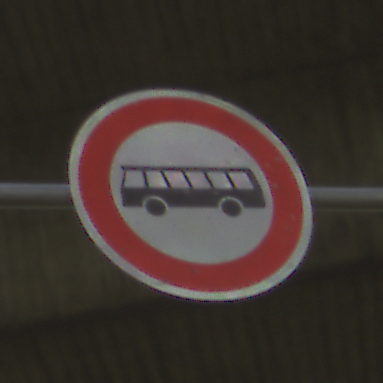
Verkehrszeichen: VerbotKraftomnibusse
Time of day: SunriseSunset
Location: Outdoor (Suburban)
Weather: PartlyCloudy
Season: NotSpecified
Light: Natural